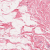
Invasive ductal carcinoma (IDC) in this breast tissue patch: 0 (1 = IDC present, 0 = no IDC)